Field crop: tomato
Growth stage: 2
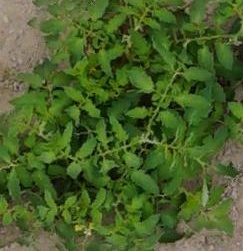
Species: tomato